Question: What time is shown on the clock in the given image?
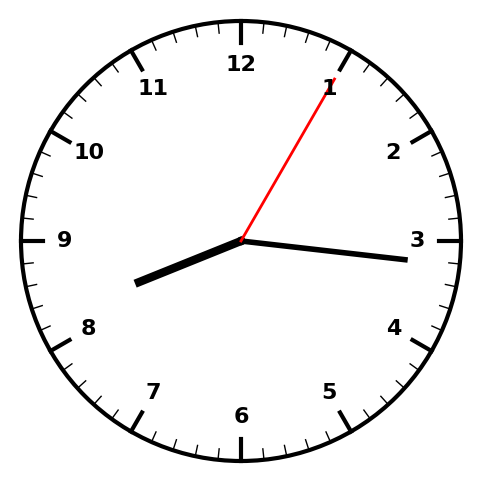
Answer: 08:16:05